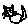
Label: cat